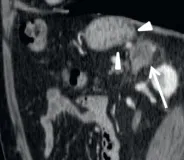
Case of an adrenal metastasis from lung cancer treated with percutaneous microwave ablation. (a,b). Preoperative CT demonstrated a 31 mm right adrenal metastasis (arrow) that was located in close proximity with critical structures such as pancreas (arrowheads in a) or stomach (arrowheads in b).
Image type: radiology (ct)